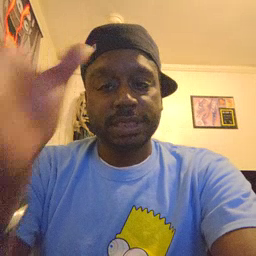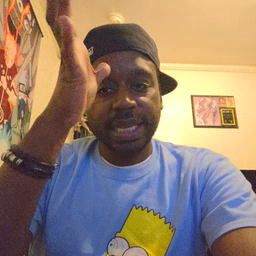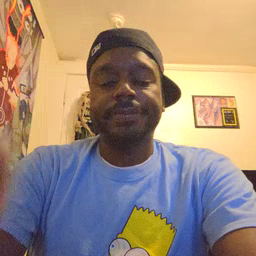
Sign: dad